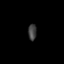
Tissue: lung
Cell type: Endothelial cells
Senescence score: 0.2105
Nuclear area (px): 135
Mean DAPI intensity: 63.941